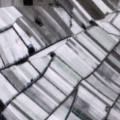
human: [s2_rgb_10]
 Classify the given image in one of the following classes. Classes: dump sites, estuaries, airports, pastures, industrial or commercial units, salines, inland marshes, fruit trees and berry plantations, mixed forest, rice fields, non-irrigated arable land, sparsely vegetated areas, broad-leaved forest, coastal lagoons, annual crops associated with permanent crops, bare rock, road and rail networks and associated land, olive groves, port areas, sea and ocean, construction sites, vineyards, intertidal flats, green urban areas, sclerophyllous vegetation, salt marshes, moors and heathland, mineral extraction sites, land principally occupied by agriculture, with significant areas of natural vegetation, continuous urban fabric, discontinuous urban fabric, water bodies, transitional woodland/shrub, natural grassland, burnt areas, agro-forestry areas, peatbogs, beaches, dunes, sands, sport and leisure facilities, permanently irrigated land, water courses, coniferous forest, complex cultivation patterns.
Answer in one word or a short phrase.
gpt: discontinuous urban fabric, non-irrigated arable land, pastures